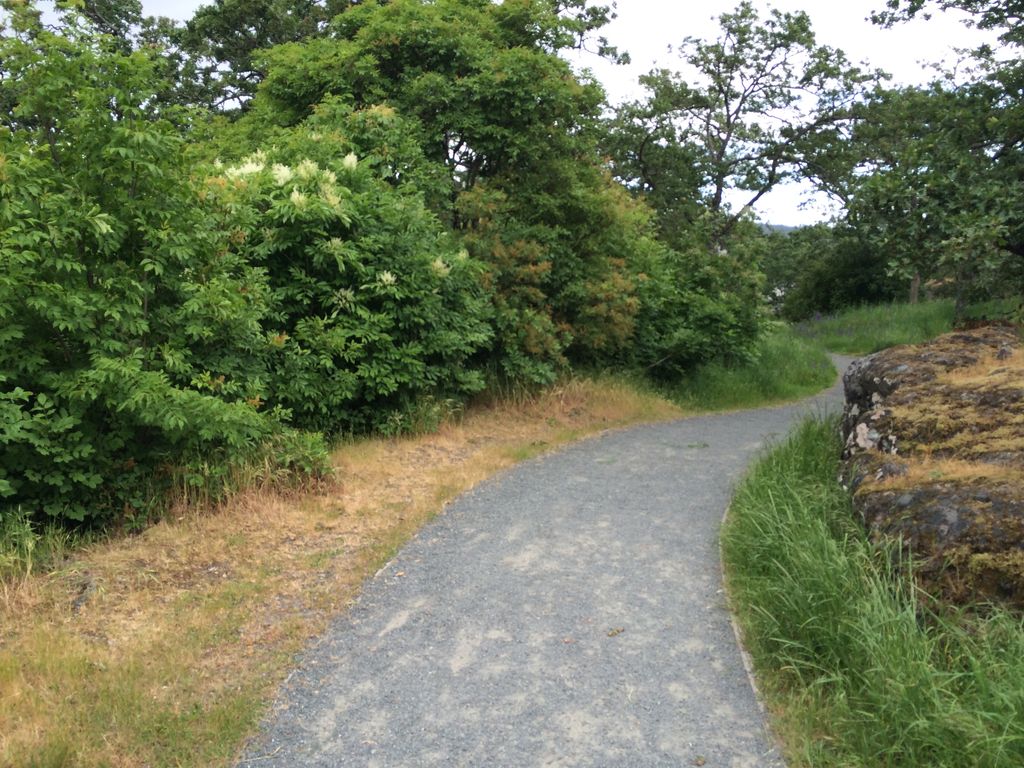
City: victoria